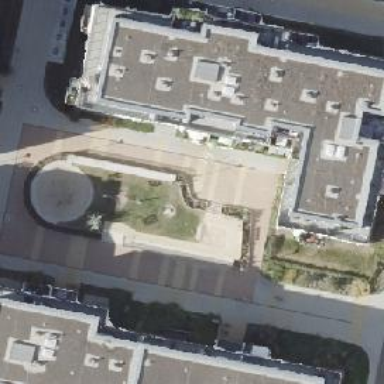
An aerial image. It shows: Apartment building with flat roof.